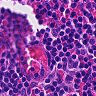
Metastatic tissue present: no